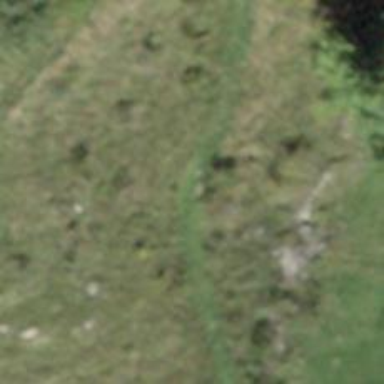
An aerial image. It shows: Ground path.